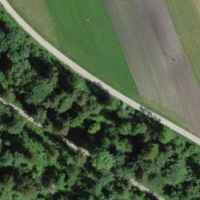
EUNIS habitat code: 44
Species observed at this site:
Urtica dioica